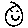
Label: smiley face